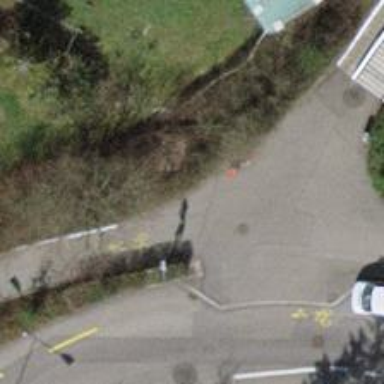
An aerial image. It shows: Asphalt cycleway.